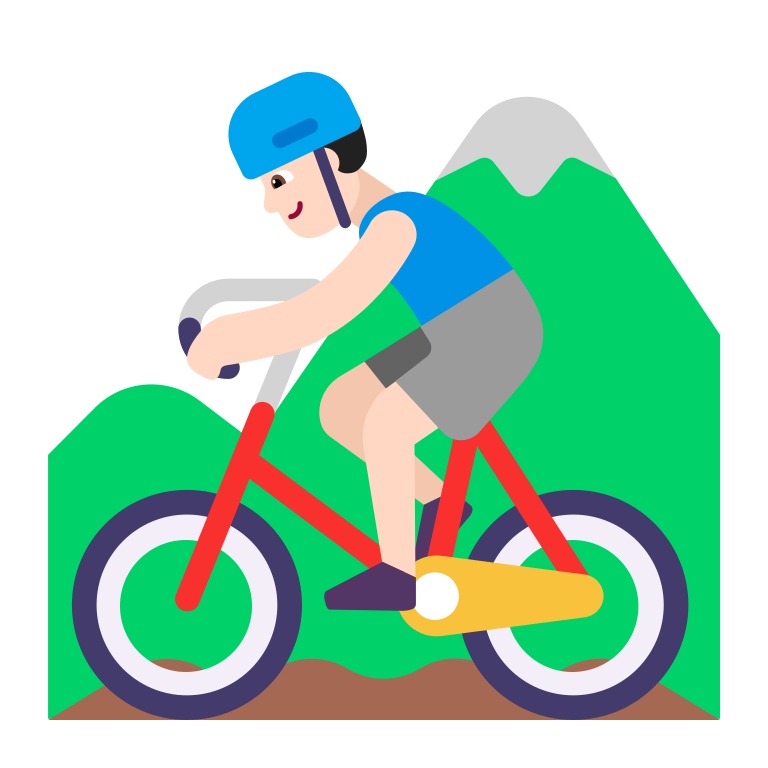
man mountain biking flat light